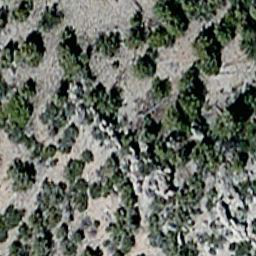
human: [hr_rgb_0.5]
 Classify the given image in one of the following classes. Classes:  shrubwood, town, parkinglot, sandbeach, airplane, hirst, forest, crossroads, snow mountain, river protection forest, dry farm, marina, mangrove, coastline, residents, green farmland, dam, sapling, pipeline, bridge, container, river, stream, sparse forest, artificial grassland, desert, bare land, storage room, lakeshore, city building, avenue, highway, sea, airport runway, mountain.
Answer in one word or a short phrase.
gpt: sparse forest